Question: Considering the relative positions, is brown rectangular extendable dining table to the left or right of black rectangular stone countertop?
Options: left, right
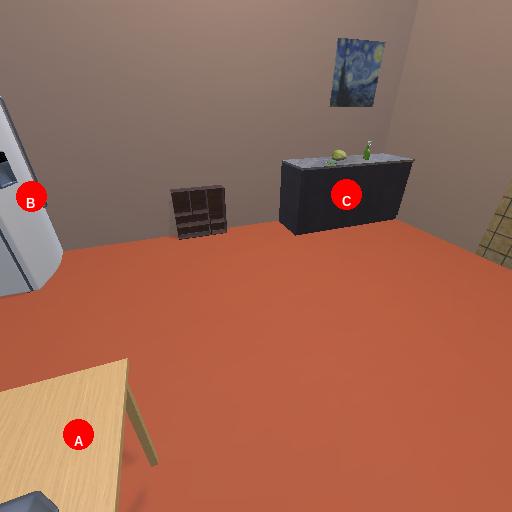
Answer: left